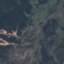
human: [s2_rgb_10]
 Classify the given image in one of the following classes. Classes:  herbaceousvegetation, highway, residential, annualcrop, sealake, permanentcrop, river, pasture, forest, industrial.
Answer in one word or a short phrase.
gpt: HerbaceousVegetation